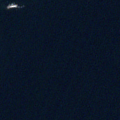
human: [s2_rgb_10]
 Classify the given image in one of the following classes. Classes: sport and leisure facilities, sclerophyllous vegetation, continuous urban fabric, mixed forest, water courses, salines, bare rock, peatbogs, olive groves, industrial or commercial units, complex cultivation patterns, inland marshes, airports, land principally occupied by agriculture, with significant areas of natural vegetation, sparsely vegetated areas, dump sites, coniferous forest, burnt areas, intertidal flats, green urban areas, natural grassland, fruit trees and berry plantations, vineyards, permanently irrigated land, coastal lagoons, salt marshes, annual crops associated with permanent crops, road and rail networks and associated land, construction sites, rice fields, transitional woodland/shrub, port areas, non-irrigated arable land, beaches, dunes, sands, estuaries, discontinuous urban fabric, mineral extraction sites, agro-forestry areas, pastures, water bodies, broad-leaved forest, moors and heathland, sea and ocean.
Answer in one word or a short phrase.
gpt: sea and ocean